三年级 · 算术
小张今天要站岗多长时间?

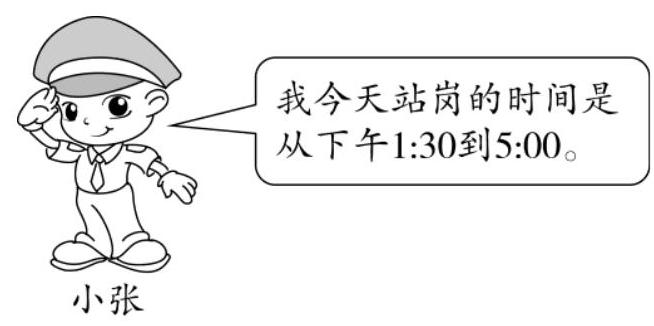
答案: 5 时 -1 时 30 分 $=3$ 时 30 分

【解析】略